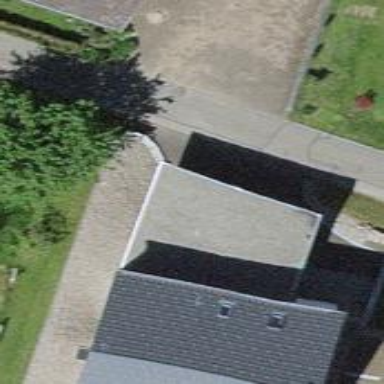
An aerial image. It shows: View of roof of building.